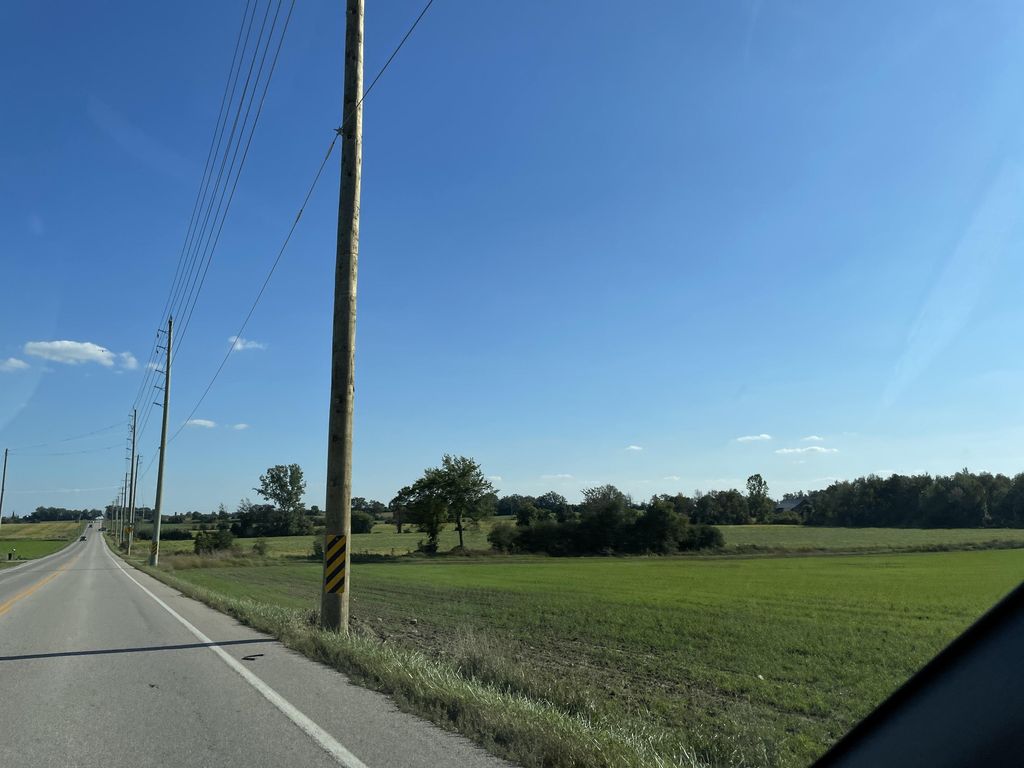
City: kitchener-waterloo